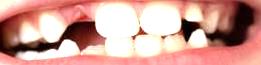
Condition: hypodontia